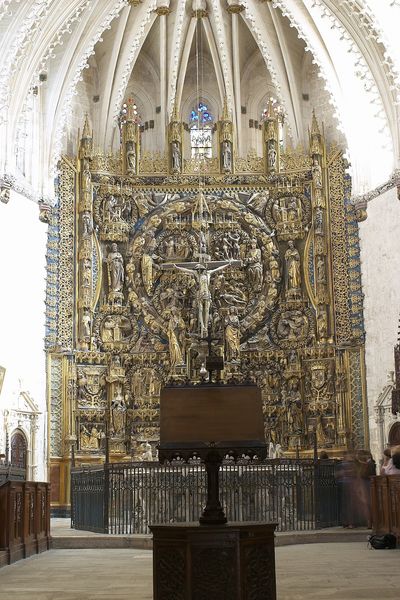
Titel: Hochaltar der Kartause von Miraflores
Künstler: Gil de Siloé
Standort: Burgos, Kartause von Miraflores (EU - E)
Schlagwörter: blau, gott, weiß, fenster, ornament, gitter, kirche, gold, gotik, bank, figuren, kuppel, papst, gestühl, nagel, foto, gewölbe, kreuz, dom, geld, gebet, kunst, bleiglas, altar, kathedrale, schranke, gotisch, christus, grab, jesus, apsis, chor, predigt, lesepult, christentum, ikone, lesung, abgrenzung, gotteshaus, gekreuzigte, relieffs, ampore, der gekreuzigte, beichtstuhl, katholik